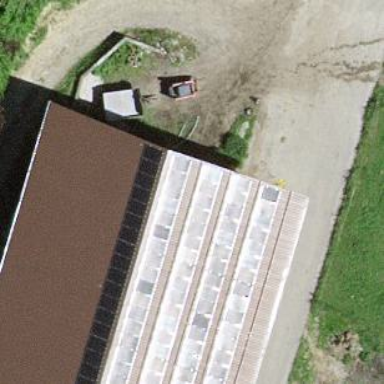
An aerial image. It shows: Barn.